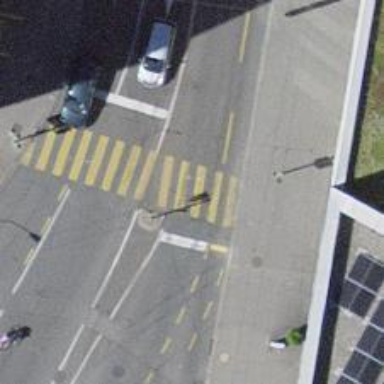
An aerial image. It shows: Marked footway crossing with visible markings.